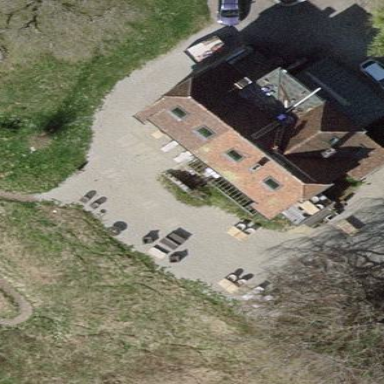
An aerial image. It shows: Bed and breakfast guest house building.